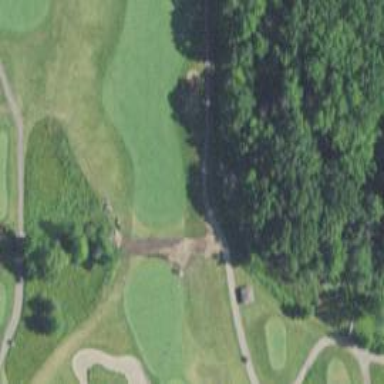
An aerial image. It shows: Pathway for golfing.